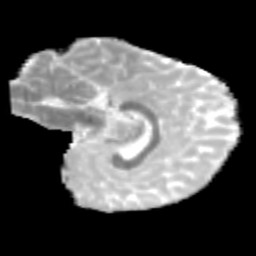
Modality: MD
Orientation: sagittal
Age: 10
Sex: female
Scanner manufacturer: siemens
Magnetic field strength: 3 T
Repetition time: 3.8 s
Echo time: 0.07 s